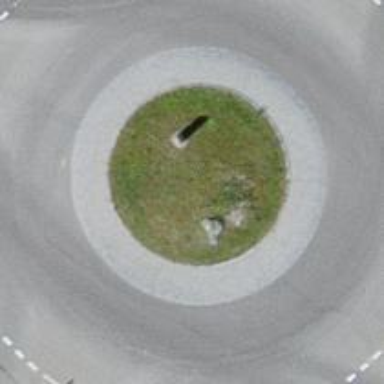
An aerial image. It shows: Roundabout on primary highway.